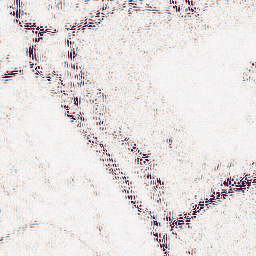
Category: wavelet
Decomposition family: wavelet_dwt
Decomposition parameters: wavelet: db4
level: 2
Upsampling method: linear_exact
Upsampling parameters: scale: 2
Upsampling scale: 2